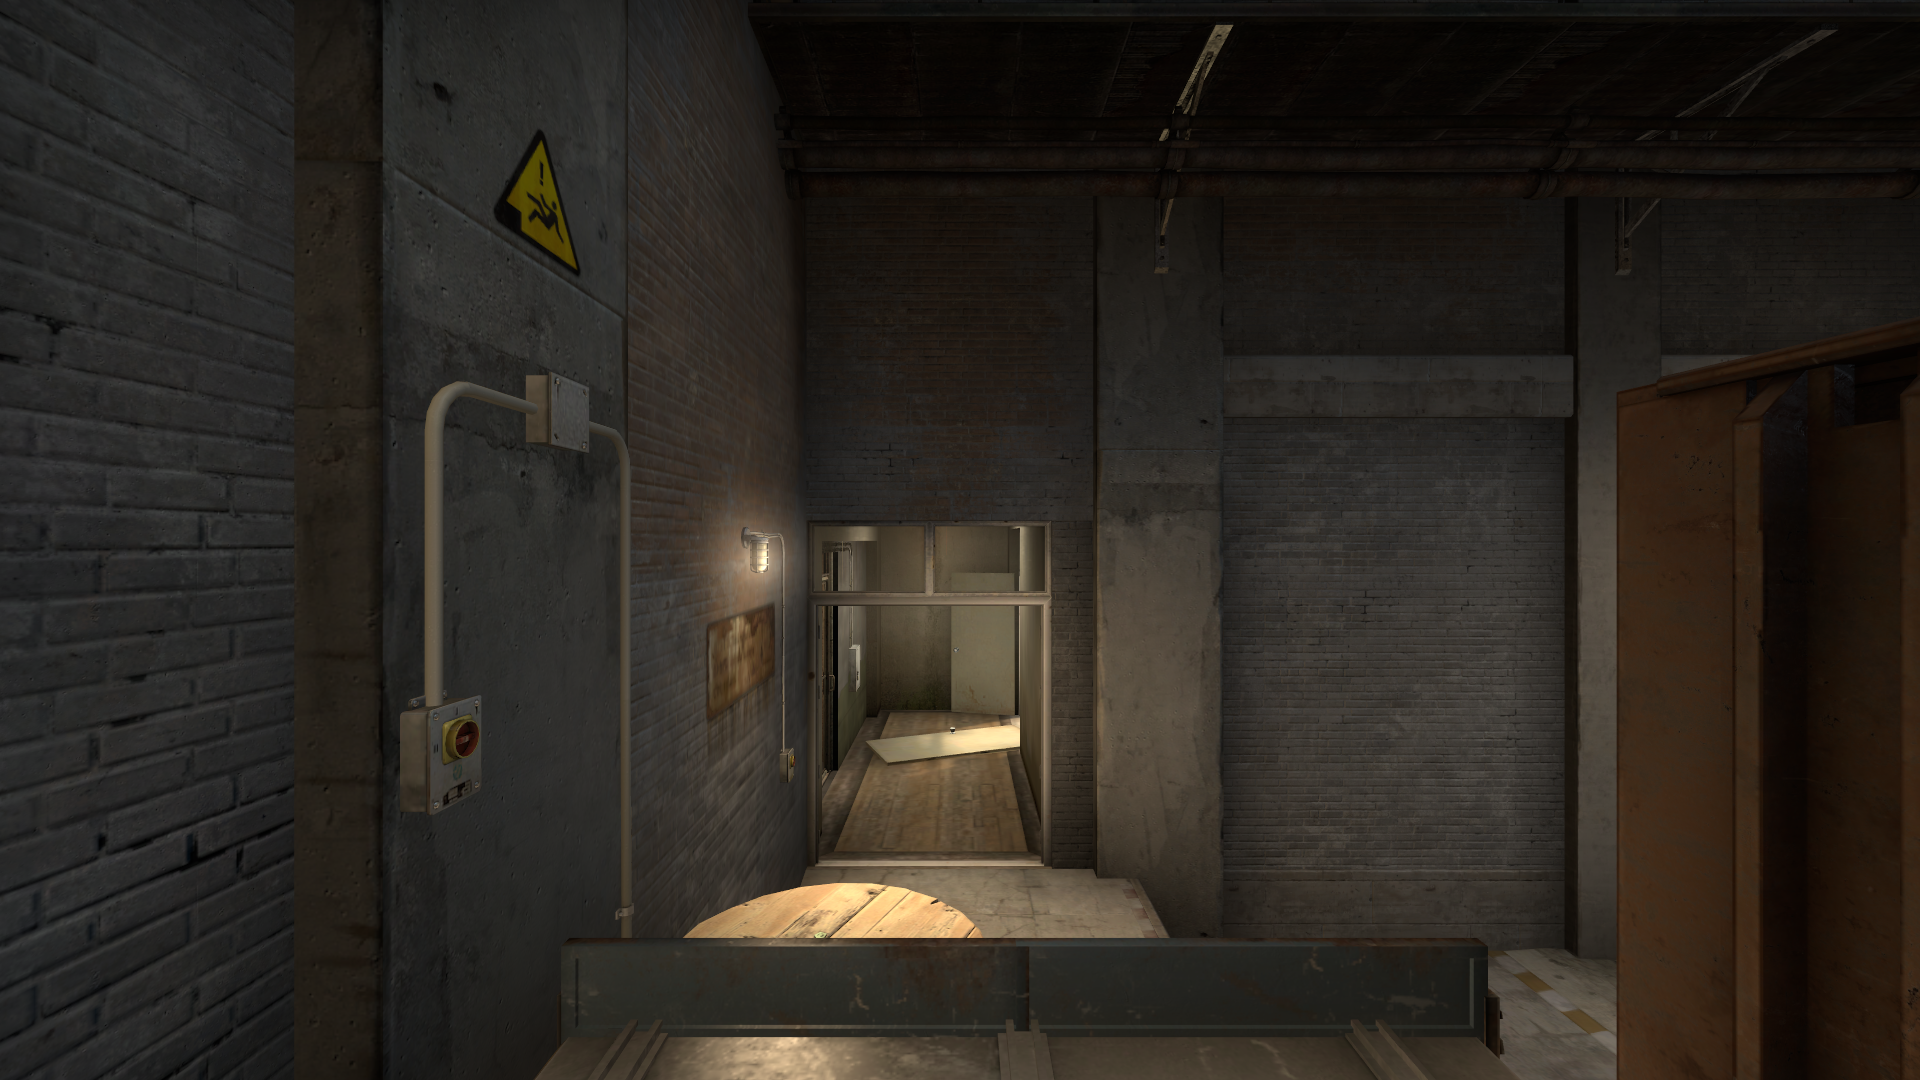
Map: de_train